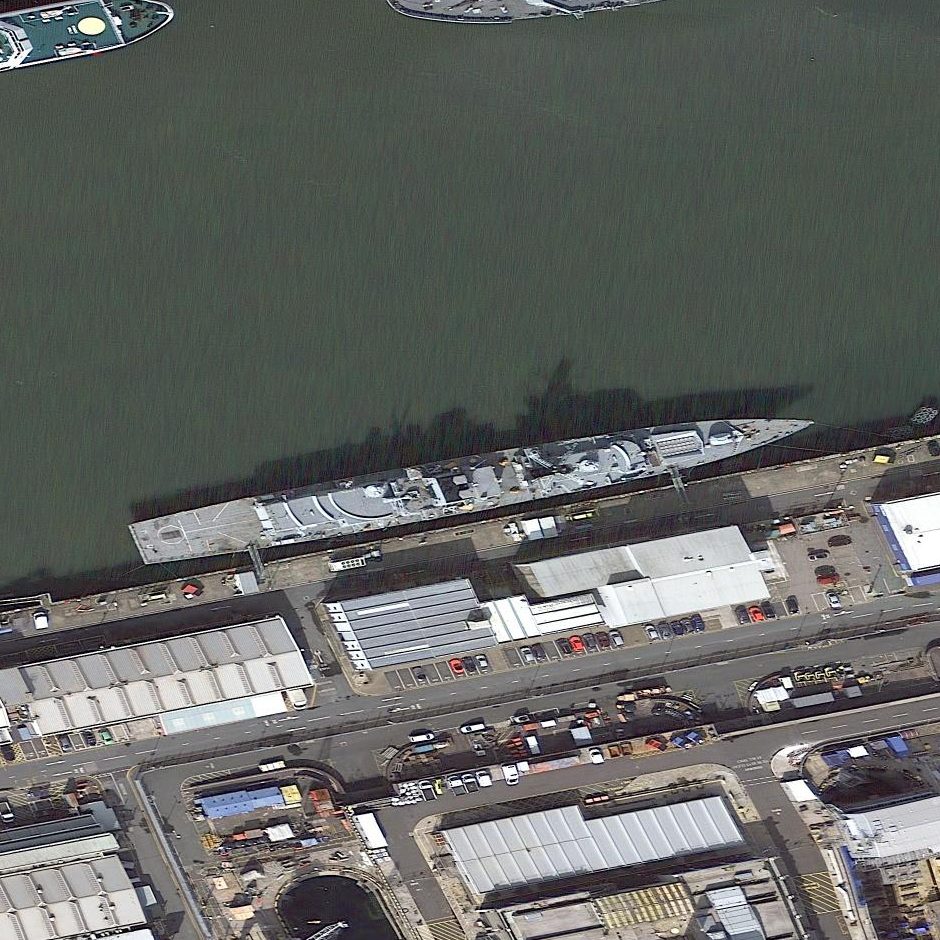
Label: Type_45_destroyer